Question: When this error first accured i was working on a project, i tried to create a new java class but no matter how many times i hit the ok button it just wouldn't create the file and give me that error.
Than when i opened the error log it said there was an exception in the groovy plugin so i disabled it and than enabled it again but it didn't help too. I deleted the whole project and tried to create a new one. But it didn't create a new project either. It just kept giving me this error.
Is there anyone who knows how to fix it ? In couple of days i am supposed to present my thesis so i am in a hurry.
this is the ss of the error;

This is what i get in the description of the error.
'''
Illegal UTF8 string in constant pool in class file com/intellij/psi/formatter/WhiteSpaceFormattingStrategyFactory: Illegal UTF8 string in constant pool in class file com/intellij/psi/formatter/WhiteSpaceFormattingStrategyFactory
java.lang.ClassFormatError: Illegal UTF8 string in constant pool in class file com/intellij/psi/formatter/WhiteSpaceFormattingStrategyFactory
at java.lang.ClassLoader.defineClass1(Native Method)
at java.lang.ClassLoader.defineClass(ClassLoader.java:760)
at java.lang.ClassLoader.defineClass(ClassLoader.java:642)
at com.intellij.util.lang.UrlClassLoader._defineClass(UrlClassLoader.java:195)
at com.intellij.util.lang.UrlClassLoader.defineClass(UrlClassLoader.java:191)
at com.intellij.util.lang.UrlClassLoader.findClass(UrlClassLoader.java:152)
at java.lang.ClassLoader.loadClass(ClassLoader.java:424)
at java.lang.ClassLoader.loadClass(ClassLoader.java:357)
at com.intellij.psi.formatter.FormattingDocumentModelImpl.<init>(FormattingDocumentModelImpl.java:53)
at com.intellij.psi.formatter.FormattingDocumentModelImpl.createOn(FormattingDocumentModelImpl.java:73)
at org.jetbrains.plugins.groovy.formatter.GroovyFormattingModelBuilder.createModel(GroovyFormattingModelBuilder.java:75)
at com.intellij.formatting.CoreFormatterUtil.buildModel(CoreFormatterUtil.java:48)
at com.intellij.psi.impl.source.codeStyle.CodeFormatterFacade.doProcessRange(CodeFormatterFacade.java:128)
at com.intellij.psi.impl.source.codeStyle.CodeFormatterFacade.processRange(CodeFormatterFacade.java:95)
at com.intellij.psi.impl.source.codeStyle.CodeFormatterFacade.processElement(CodeFormatterFacade.java:91)
at com.intellij.psi.impl.source.codeStyle.CodeStyleManagerImpl.reformat(CodeStyleManagerImpl.java:104)
at com.intellij.psi.impl.source.codeStyle.CodeStyleManagerImpl.reformat(CodeStyleManagerImpl.java:91)
at com.android.tools.idea.templates.Template.format(Template.java:956)
at com.android.tools.idea.templates.Template.instantiate(Template.java:853)
at com.android.tools.idea.templates.Template.access$500(Template.java:92)
at com.android.tools.idea.templates.Template$3.startElement(Template.java:486)
at org.apache.xerces.parsers.AbstractSAXParser.startElement(Unknown Source)
at org.apache.xerces.parsers.AbstractXMLDocumentParser.emptyElement(Unknown Source)
at org.apache.xerces.impl.XMLDocumentFragmentScannerImpl.scanStartElement(Unknown Source)
at org.apache.xerces.impl.XMLDocumentFragmentScannerImpl$FragmentContentDispatcher.dispatch(Unknown Source)
at org.apache.xerces.impl.XMLDocumentFragmentScannerImpl.scanDocument(Unknown Source)
at org.apache.xerces.parsers.XML11Configuration.parse(Unknown Source)
at org.apache.xerces.parsers.XML11Configuration.parse(Unknown Source)
at org.apache.xerces.parsers.XMLParser.parse(Unknown Source)
at org.apache.xerces.parsers.AbstractSAXParser.parse(Unknown Source)
at org.apache.xerces.jaxp.SAXParserImpl$JAXPSAXParser.parse(Unknown Source)
at org.apache.xerces.jaxp.SAXParserImpl.parse(Unknown Source)
at com.android.tools.idea.templates.Template.executeRecipeFile(Template.java:473)
at com.android.tools.idea.templates.Template.access$300(Template.java:92)
at com.android.tools.idea.templates.Template$2.startElement(Template.java:449)
at org.apache.xerces.parsers.AbstractSAXParser.startElement(Unknown Source)
at org.apache.xerces.parsers.AbstractXMLDocumentParser.emptyElement(Unknown Source)
at org.apache.xerces.impl.XMLDocumentFragmentScannerImpl.scanStartElement(Unknown Source)
at org.apache.xerces.impl.XMLDocumentFragmentScannerImpl$FragmentContentDispatcher.dispatch(Unknown Source)
at org.apache.xerces.impl.XMLDocumentFragmentScannerImpl.scanDocument(Unknown Source)
at org.apache.xerces.parsers.XML11Configuration.parse(Unknown Source)
at org.apache.xerces.parsers.XML11Configuration.parse(Unknown Source)
at org.apache.xerces.parsers.XMLParser.parse(Unknown Source)
at org.apache.xerces.parsers.AbstractSAXParser.parse(Unknown Source)
at org.apache.xerces.jaxp.SAXParserImpl$JAXPSAXParser.parse(Unknown Source)
at org.apache.xerces.jaxp.SAXParserImpl.parse(Unknown Source)
at com.android.tools.idea.templates.Template.processFile(Template.java:419)
at com.android.tools.idea.templates.Template.doRender(Template.java:273)
at com.android.tools.idea.templates.Template.access$000(Template.java:92)
at com.android.tools.idea.templates.Template$1.run(Template.java:252)
at com.intellij.openapi.command.WriteCommandAction$4.run(WriteCommandAction.java:178)
at com.intellij.openapi.command.WriteCommandAction$Simple.run(WriteCommandAction.java:168)
at com.intellij.openapi.application.RunResult.run(RunResult.java:38)
at com.intellij.openapi.command.WriteCommandAction$2$1.run(WriteCommandAction.java:118)
at com.intellij.openapi.application.impl.ApplicationImpl.runWriteAction(ApplicationImpl.java:984)
at com.intellij.openapi.command.WriteCommandAction$2.run(WriteCommandAction.java:115)
at com.intellij.openapi.command.impl.CommandProcessorImpl.executeCommand(CommandProcessorImpl.java:117)
at com.intellij.openapi.command.impl.CommandProcessorImpl.executeCommand(CommandProcessorImpl.java:99)
at com.intellij.openapi.command.WriteCommandAction.performWriteCommandAction(WriteCommandAction.java:112)
at com.intellij.openapi.command.WriteCommandAction.access$000(WriteCommandAction.java:33)
at com.intellij.openapi.command.WriteCommandAction$1.run(WriteCommandAction.java:80)
at com.intellij.openapi.command.WriteCommandAction.execute(WriteCommandAction.java:85)
at com.intellij.openapi.command.WriteCommandAction.runWriteCommandAction(WriteCommandAction.java:175)
at com.android.tools.idea.templates.Template.render(Template.java:249)
at com.android.tools.idea.templates.Template.render(Template.java:235)
at com.android.tools.idea.wizard.ConfigureAndroidProjectPath.performFinishingActions(ConfigureAndroidProjectPath.java:121)
at com.android.tools.idea.wizard.DynamicWizard$WizardCompletionAction.run(DynamicWizard.java:621)
at com.intellij.openapi.application.RunResult.run(RunResult.java:38)
at com.intellij.openapi.command.WriteCommandAction$2$1.run(WriteCommandAction.java:118)
at com.intellij.openapi.application.impl.ApplicationImpl.runWriteAction(ApplicationImpl.java:984)
at com.intellij.openapi.command.WriteCommandAction$2.run(WriteCommandAction.java:115)
at com.intellij.openapi.command.impl.CommandProcessorImpl.executeCommand(CommandProcessorImpl.java:124)
at com.intellij.openapi.command.impl.CommandProcessorImpl.executeCommand(CommandProcessorImpl.java:99)
at com.intellij.openapi.command.WriteCommandAction.performWriteCommandAction(WriteCommandAction.java:112)
at com.intellij.openapi.command.WriteCommandAction.access$000(WriteCommandAction.java:33)
at com.intellij.openapi.command.WriteCommandAction$1.run(WriteCommandAction.java:80)
at com.intellij.openapi.command.WriteCommandAction.execute(WriteCommandAction.java:85)
at com.android.tools.idea.wizard.DynamicWizard.doFinishAction(DynamicWizard.java:428)
at com.android.tools.idea.wizard.DialogWrapperHost$FinishAction.doAction(DialogWrapperHost.java:323)
at com.intellij.openapi.ui.DialogWrapper$DialogWrapperAction.actionPerformed(DialogWrapper.java:1719)
at javax.swing.AbstractButton.fireActionPerformed(AbstractButton.java:2022)
at javax.swing.AbstractButton$Handler.actionPerformed(AbstractButton.java:2346)
at javax.swing.DefaultButtonModel.fireActionPerformed(DefaultButtonModel.java:402)
at javax.swing.DefaultButtonModel.setPressed(DefaultButtonModel.java:259)
at javax.swing.plaf.basic.BasicButtonListener.mouseReleased(BasicButtonListener.java:252)
at java.awt.Component.processMouseEvent(Component.java:6525)
at javax.swing.JComponent.processMouseEvent(JComponent.java:3321)
at java.awt.Component.processEvent(Component.java:6290)
at java.awt.Container.processEvent(Container.java:2234)
at java.awt.Component.dispatchEventImpl(Component.java:4881)
at java.awt.Container.dispatchEventImpl(Container.java:2292)
at java.awt.Component.dispatchEvent(Component.java:4703)
at java.awt.LightweightDispatcher.retargetMouseEvent(Container.java:4898)
at java.awt.LightweightDispatcher.processMouseEvent(Container.java:4533)
at java.awt.LightweightDispatcher.dispatchEvent(Container.java:4462)
at java.awt.Container.dispatchEventImpl(Container.java:2278)
at java.awt.Window.dispatchEventImpl(Window.java:2739)
at java.awt.Component.dispatchEvent(Component.java:4703)
at java.awt.EventQueue.dispatchEventImpl(EventQueue.java:746)
at java.awt.EventQueue.access$400(EventQueue.java:97)
at java.awt.EventQueue$3.run(EventQueue.java:697)
at java.awt.EventQueue$3.run(EventQueue.java:691)
at java.security.AccessController.doPrivileged(Native Method)
at java.security.ProtectionDomain$1.doIntersectionPrivilege(ProtectionDomain.java:75)
at java.security.ProtectionDomain$1.doIntersectionPrivilege(ProtectionDomain.java:86)
at java.awt.EventQueue$4.run(EventQueue.java:719)
at java.awt.EventQueue$4.run(EventQueue.java:717)
at java.security.AccessController.doPrivileged(Native Method)
at java.security.ProtectionDomain$1.doIntersectionPrivilege(ProtectionDomain.java:75)
at java.awt.EventQueue.dispatchEvent(EventQueue.java:716)
at com.intellij.ide.IdeEventQueue.defaultDispatchEvent(IdeEventQueue.java:697)
at com.intellij.ide.IdeEventQueue._dispatchEvent(IdeEventQueue.java:520)
at com.intellij.ide.IdeEventQueue.dispatchEvent(IdeEventQueue.java:335)
at java.awt.EventDispatchThread.pumpOneEventForFilters(EventDispatchThread.java:201)
at java.awt.EventDispatchThread.pumpEventsForFilter(EventDispatchThread.java:116)
at java.awt.EventDispatchThread.pumpEventsForFilter(EventDispatchThread.java:109)
at java.awt.WaitDispatchSupport$2.run(WaitDispatchSupport.java:184)
at java.awt.WaitDispatchSupport$4.run(WaitDispatchSupport.java:229)
at java.awt.WaitDispatchSupport$4.run(WaitDispatchSupport.java:227)
at java.security.AccessController.doPrivileged(Native Method)
at java.awt.WaitDispatchSupport.enter(WaitDispatchSupport.java:227)
at java.awt.Dialog.show(Dialog.java:1084)
at com.intellij.openapi.ui.impl.DialogWrapperPeerImpl$MyDialog.show(DialogWrapperPeerImpl.java:787)
at com.intellij.openapi.ui.impl.DialogWrapperPeerImpl.show(DialogWrapperPeerImpl.java:463)
at com.intellij.openapi.ui.DialogWrapper.showAndGetOk(DialogWrapper.java:1557)
at com.intellij.openapi.ui.DialogWrapper.show(DialogWrapper.java:1524)
at com.android.tools.idea.wizard.DynamicWizard.show(DynamicWizard.java:463)
at com.android.tools.idea.actions.AndroidNewProjectAction.actionPerformed(AndroidNewProjectAction.java:45)
at com.intellij.openapi.actionSystem.ex.ActionUtil.performActionDumbAware(ActionUtil.java:164)
at com.intellij.openapi.actionSystem.impl.ActionMenuItem$ActionTransmitter$1.run(ActionMenuItem.java:266)
at com.intellij.openapi.wm.impl.FocusManagerImpl.runOnOwnContext(FocusManagerImpl.java:926)
at com.intellij.openapi.wm.impl.IdeFocusManagerImpl.runOnOwnContext(IdeFocusManagerImpl.java:124)
at com.intellij.openapi.actionSystem.impl.ActionMenuItem$ActionTransmitter.actionPerformed(ActionMenuItem.java:236)
at javax.swing.AbstractButton.fireActionPerformed(AbstractButton.java:2022)
at com.intellij.openapi.actionSystem.impl.ActionMenuItem.fireActionPerformed(ActionMenuItem.java:105)
at com.intellij.ui.plaf.beg.BegMenuItemUI.doClick(BegMenuItemUI.java:512)
at com.intellij.ui.plaf.beg.BegMenuItemUI.access$300(BegMenuItemUI.java:44)
at com.intellij.ui.plaf.beg.BegMenuItemUI$MyMouseInputHandler.mouseReleased(BegMenuItemUI.java:532)
at java.awt.Component.processMouseEvent(Component.java:6525)
at javax.swing.JComponent.processMouseEvent(JComponent.java:3321)
at java.awt.Component.processEvent(Component.java:6290)
at java.awt.Container.processEvent(Container.java:2234)
at java.awt.Component.dispatchEventImpl(Component.java:4881)
at java.awt.Container.dispatchEventImpl(Container.java:2292)
at java.awt.Component.dispatchEvent(Component.java:4703)
at java.awt.LightweightDispatcher.retargetMouseEvent(Container.java:4898)
at java.awt.LightweightDispatcher.processMouseEvent(Container.java:4533)
at java.awt.LightweightDispatcher.dispatchEvent(Container.java:4462)
at java.awt.Container.dispatchEventImpl(Container.java:2278)
at java.awt.Window.dispatchEventImpl(Window.java:2739)
at java.awt.Component.dispatchEvent(Component.java:4703)
at java.awt.EventQueue.dispatchEventImpl(EventQueue.java:746)
at java.awt.EventQueue.access$400(EventQueue.java:97)
at java.awt.EventQueue$3.run(EventQueue.java:697)
at java.awt.EventQueue$3.run(EventQueue.java:691)
at java.security.AccessController.doPrivileged(Native Method)
at java.security.ProtectionDomain$1.doIntersectionPrivilege(ProtectionDomain.java:75)
at java.security.ProtectionDomain$1.doIntersectionPrivilege(ProtectionDomain.java:86)
at java.awt.EventQueue$4.run(EventQueue.java:719)
at java.awt.EventQueue$4.run(EventQueue.java:717)
at java.security.AccessController.doPrivileged(Native Method)
at java.security.ProtectionDomain$1.doIntersectionPrivilege(ProtectionDomain.java:75)
at java.awt.EventQueue.dispatchEvent(EventQueue.java:716)
at com.intellij.ide.IdeEventQueue.defaultDispatchEvent(IdeEventQueue.java:697)
at com.intellij.ide.IdeEventQueue._dispatchEvent(IdeEventQueue.java:520)
at com.intellij.ide.IdeEventQueue.dispatchEvent(IdeEventQueue.java:335)
at java.awt.EventDispatchThread.pumpOneEventForFilters(EventDispatchThread.java:201)
at java.awt.EventDispatchThread.pumpEventsForFilter(EventDispatchThread.java:116)
at java.awt.EventDispatchThread.pumpEventsForHierarchy(EventDispatchThread.java:105)
at java.awt.EventDispatchThread.pumpEvents(EventDispatchThread.java:101)
at java.awt.EventDispatchThread.pumpEvents(EventDispatchThread.java:93)
at java.awt.EventDispatchThread.run(EventDispatchThread.java:82)
'''
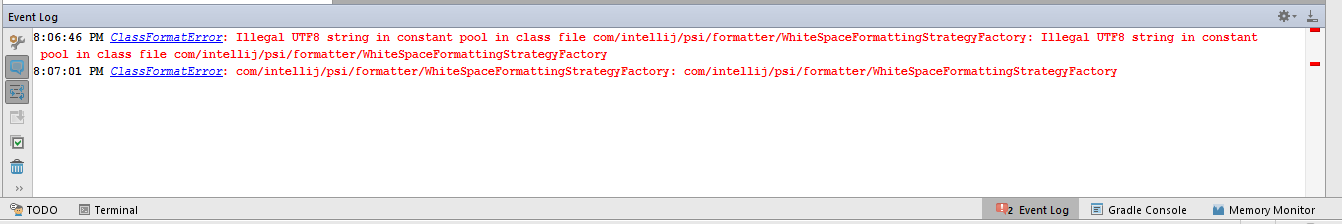
Answer: Experiments have showed resetting settings doesn't help, but the issue is resolved by reinstalling AS.